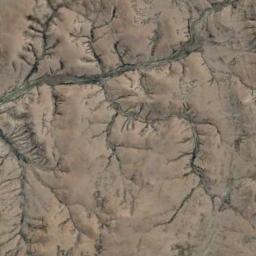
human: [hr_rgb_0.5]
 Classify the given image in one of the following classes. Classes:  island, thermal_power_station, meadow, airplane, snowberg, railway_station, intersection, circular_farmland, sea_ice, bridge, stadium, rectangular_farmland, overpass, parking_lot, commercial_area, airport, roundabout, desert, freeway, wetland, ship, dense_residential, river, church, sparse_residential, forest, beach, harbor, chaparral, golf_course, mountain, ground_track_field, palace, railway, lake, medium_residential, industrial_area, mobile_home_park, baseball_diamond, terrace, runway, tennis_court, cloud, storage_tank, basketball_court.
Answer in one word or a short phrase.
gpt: desert